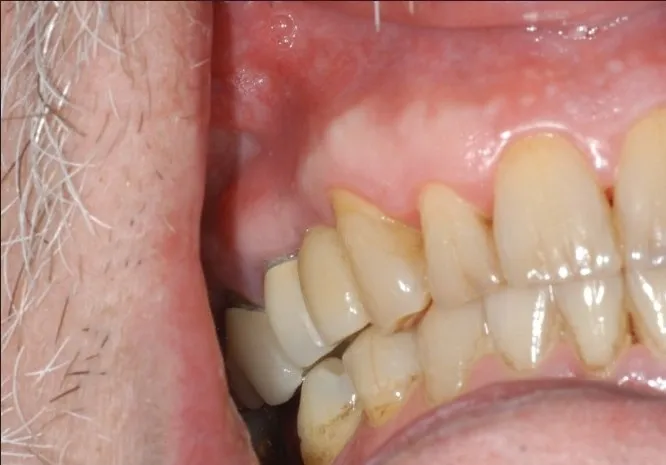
Postoperative healing after 3 months.
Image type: medical_photograph (other_medical_photograph)